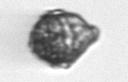
Label: Kryptoperidinium_triquetrum